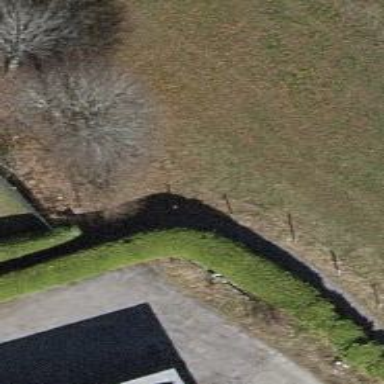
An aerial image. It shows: Hedge barrier.